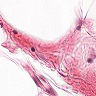
Metastatic tissue present: no